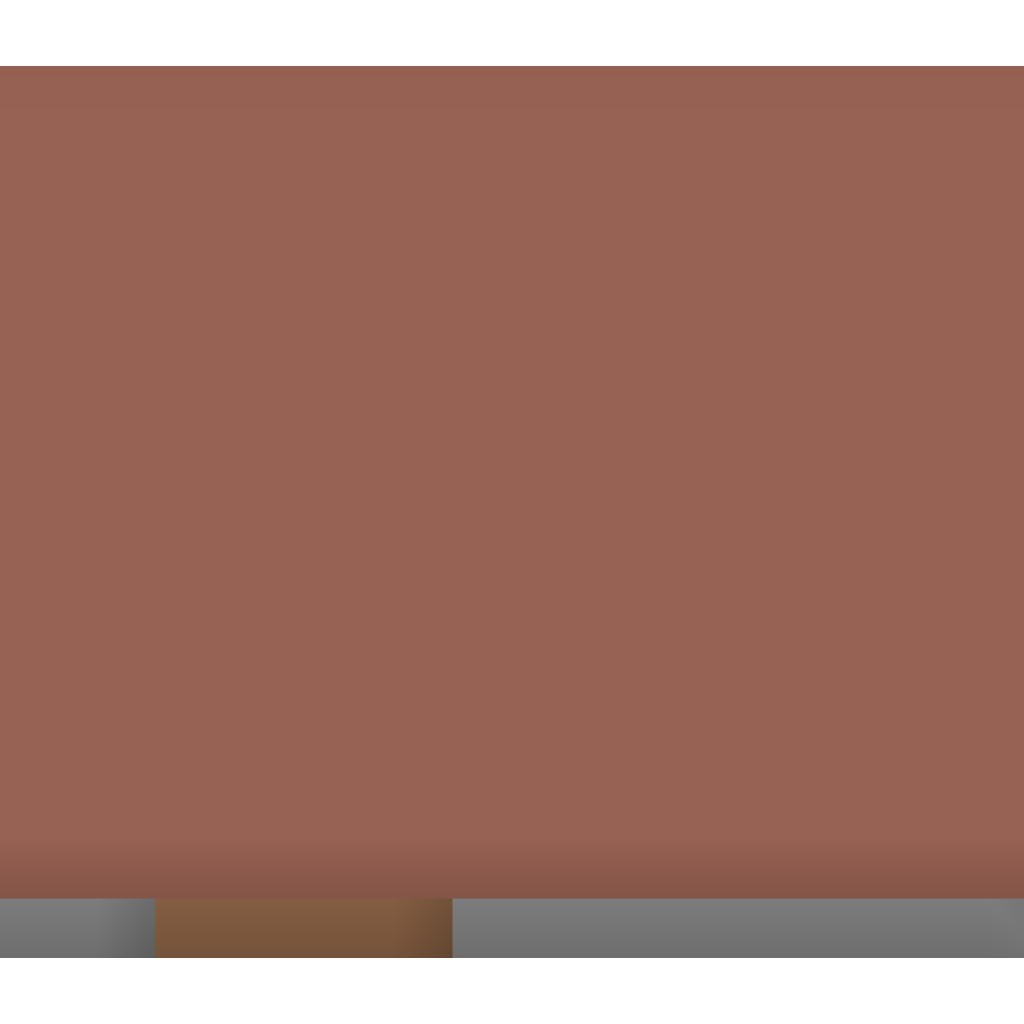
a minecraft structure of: Chestshop with all items except potions (fixed)